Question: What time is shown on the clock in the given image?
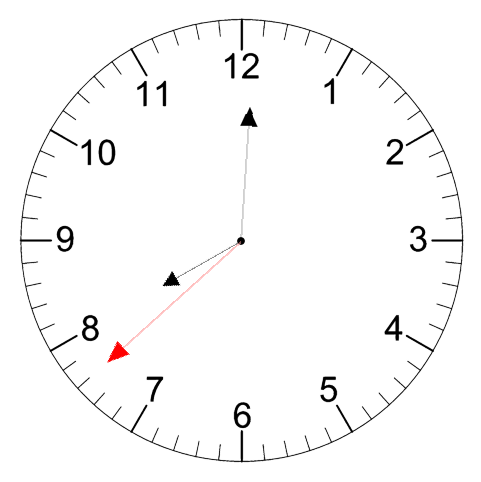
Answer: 08:00:38